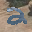
Label: 2